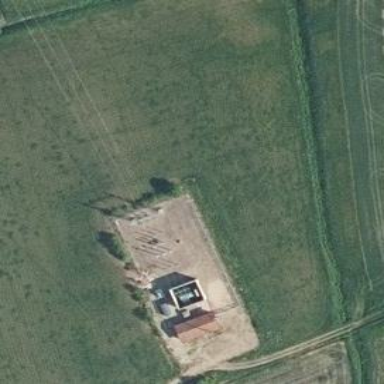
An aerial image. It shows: Power substation.